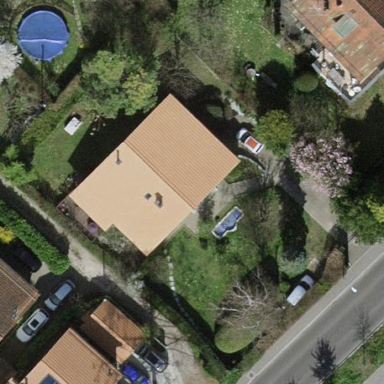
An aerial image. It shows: Garden surrounded by fence.